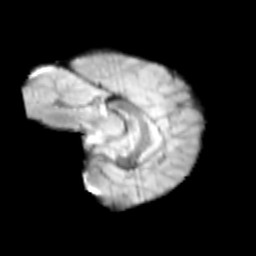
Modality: T2w
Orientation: sagittal
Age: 10
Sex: female
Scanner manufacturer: siemens
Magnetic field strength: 3 T
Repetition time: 3.8 s
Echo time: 0.07 s